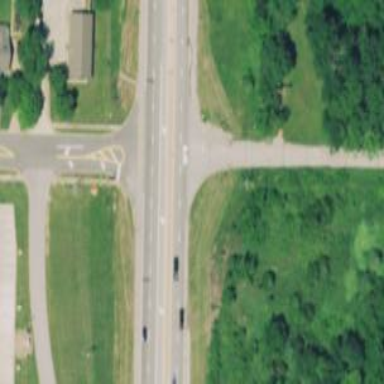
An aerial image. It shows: Solid stop line on the road.